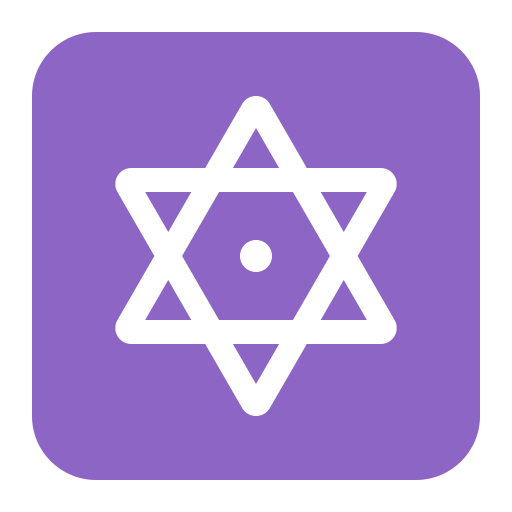
dotted six pointed star flat